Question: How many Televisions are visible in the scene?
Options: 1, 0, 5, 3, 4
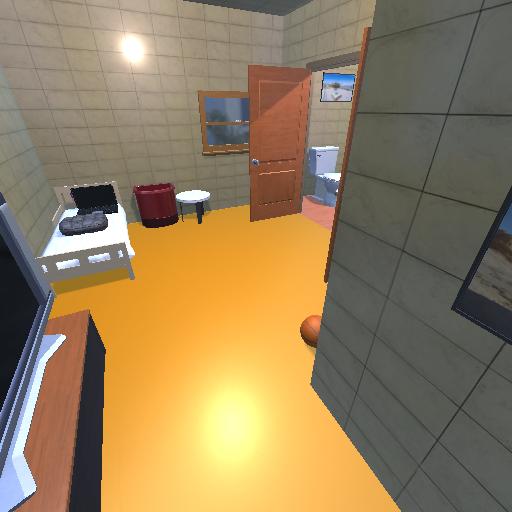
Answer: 1